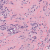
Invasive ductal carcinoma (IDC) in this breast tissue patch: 1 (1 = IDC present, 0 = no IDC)